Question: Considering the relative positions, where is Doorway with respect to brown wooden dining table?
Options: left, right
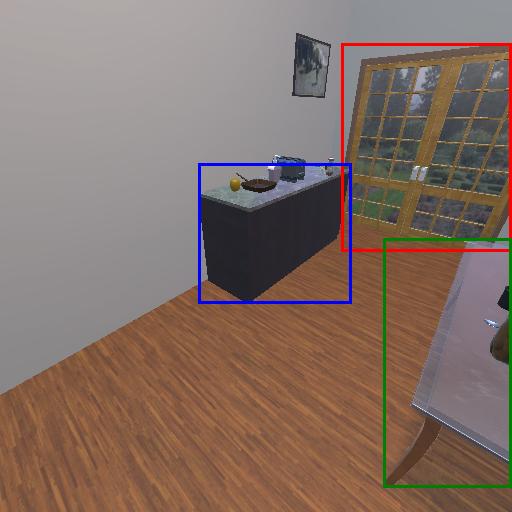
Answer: left